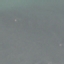
Label: SeaLake